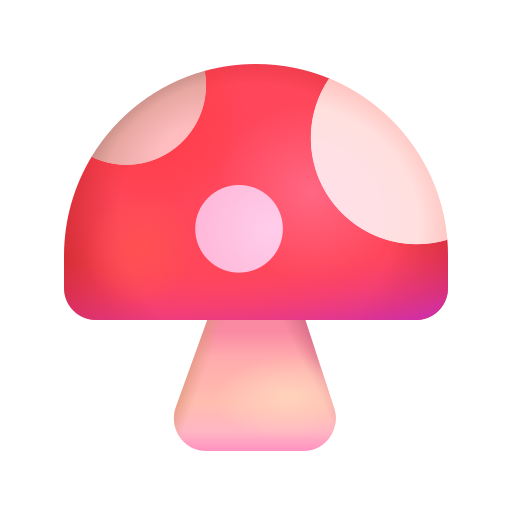
mushroom color